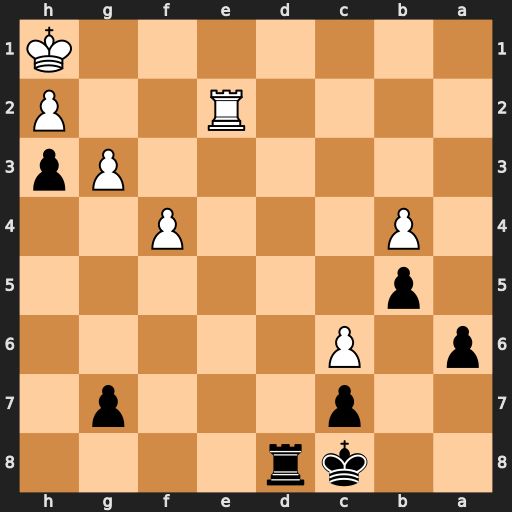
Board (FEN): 2kr4/2p3p1/p1P5/1p6/1P3P2/6Pp/4R2P/7K
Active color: b
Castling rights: -
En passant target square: -
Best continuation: Rd1+ Re1 Rxe1#